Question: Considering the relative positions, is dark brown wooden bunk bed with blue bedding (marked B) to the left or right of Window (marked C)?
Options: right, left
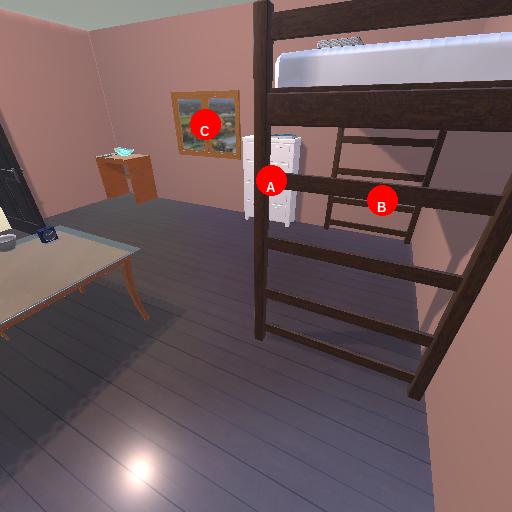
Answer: right